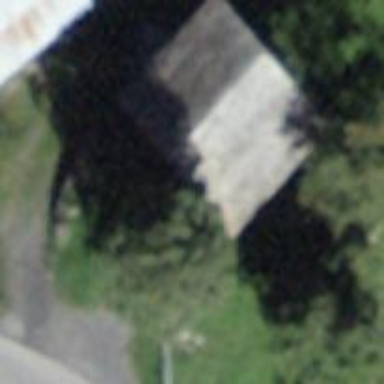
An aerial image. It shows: Rural barn.